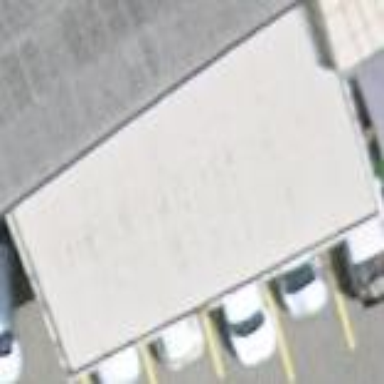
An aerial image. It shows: View of roof of building.